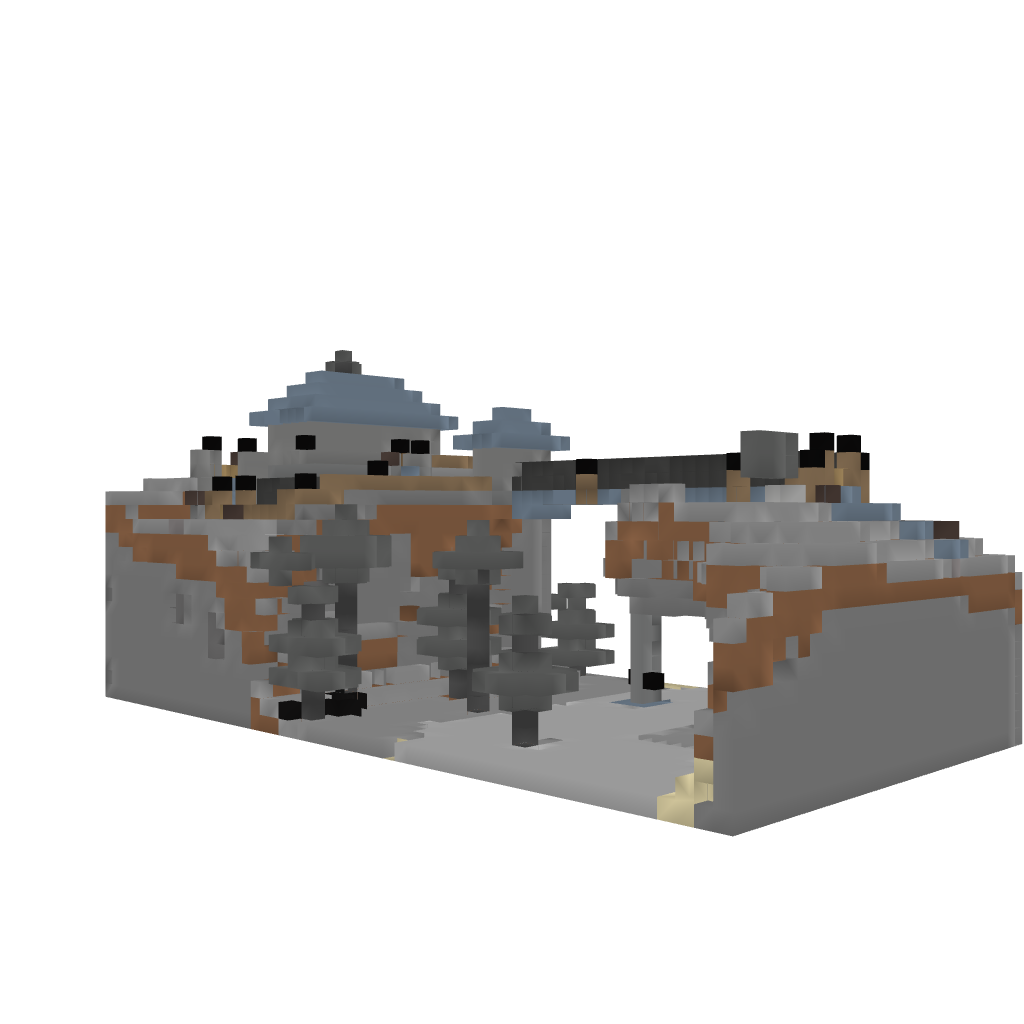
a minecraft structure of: Kilom Bridge